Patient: sex F, age 68
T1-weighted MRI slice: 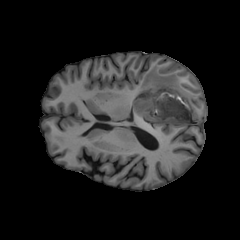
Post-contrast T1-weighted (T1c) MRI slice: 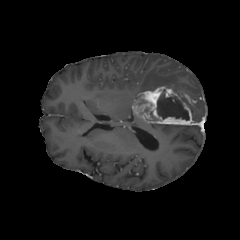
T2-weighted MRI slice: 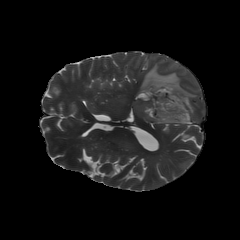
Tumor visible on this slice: yes
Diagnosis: Glioblastoma, IDH-wildtype
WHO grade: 4